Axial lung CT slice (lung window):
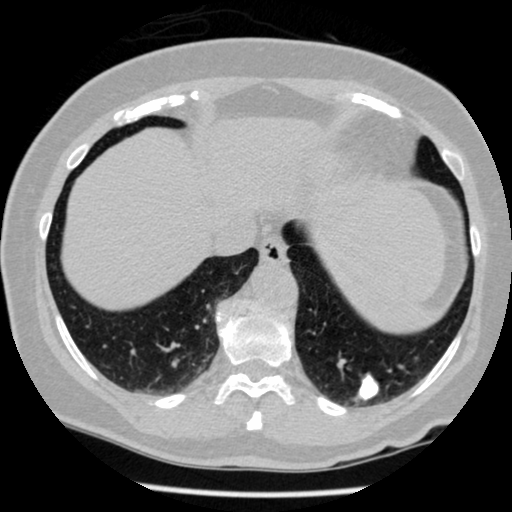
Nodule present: yes
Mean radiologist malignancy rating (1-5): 2.75